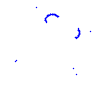
Particle: pion